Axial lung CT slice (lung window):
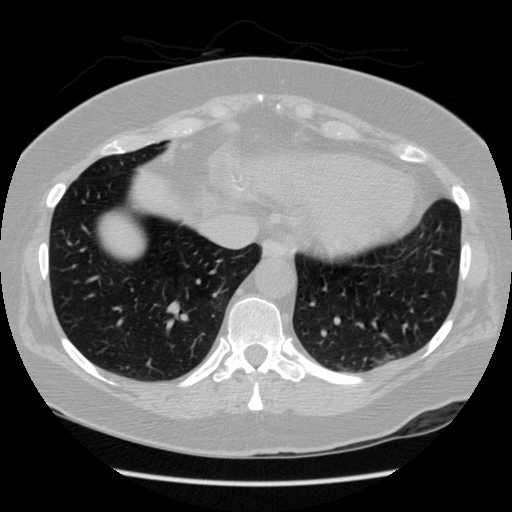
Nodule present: no